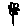
Label: flower